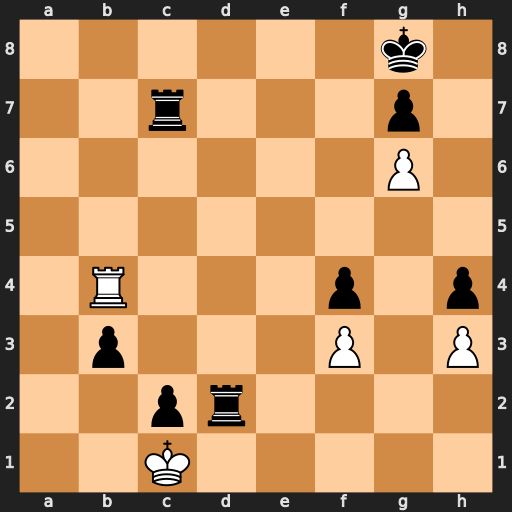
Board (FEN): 6k1/2r3p1/6P1/8/1R3p1p/1p3P1P/2pr4/2K5
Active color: w
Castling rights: -
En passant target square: -
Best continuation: Rb8+ Rc8 Rxc8+ Rd8 Rxd8#